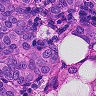
Metastatic tissue present: yes